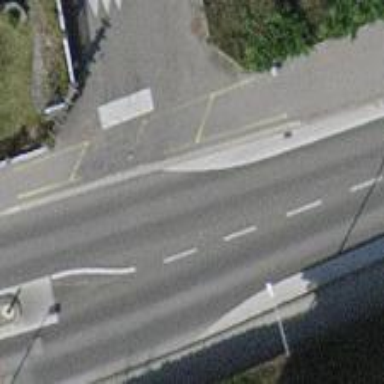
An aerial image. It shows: Unmarked crossing on asphalt footway.